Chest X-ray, PA view. Patient: 30 years old, sex M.
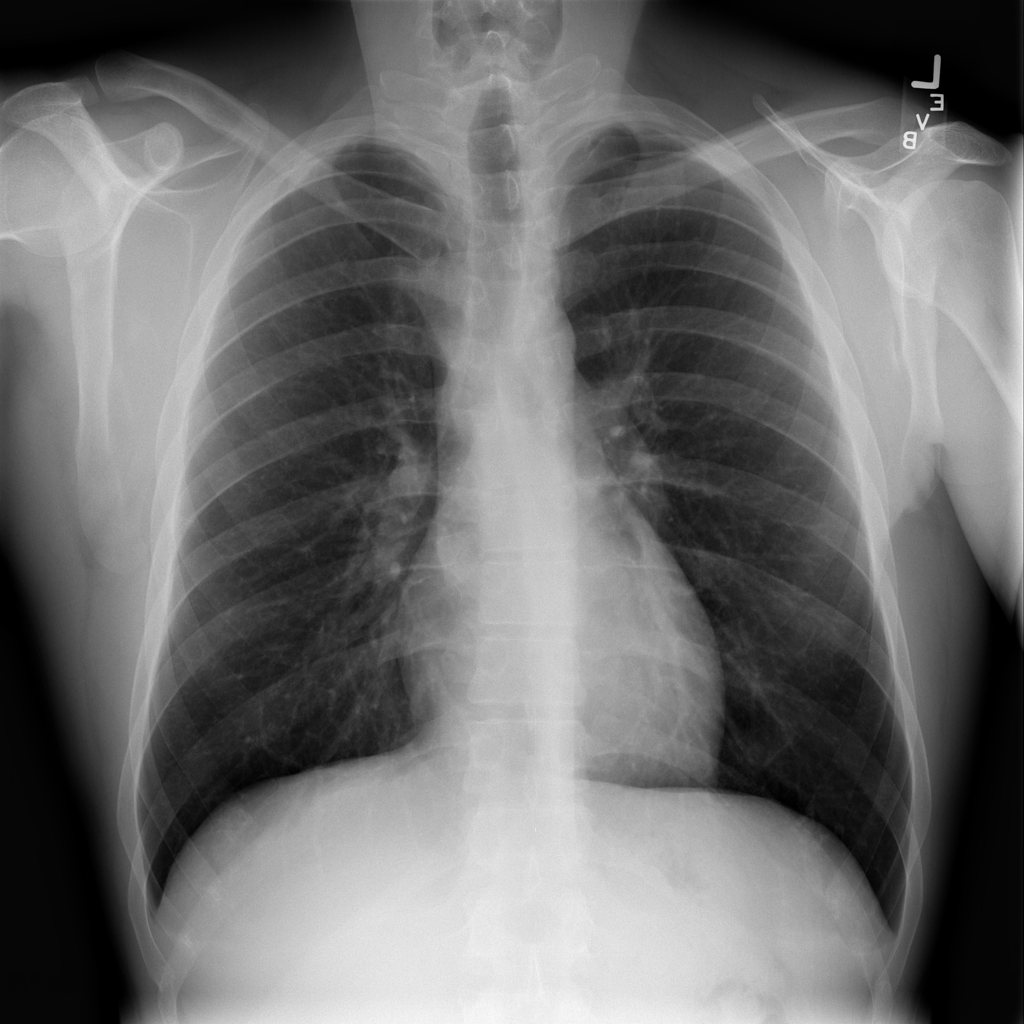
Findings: No Finding